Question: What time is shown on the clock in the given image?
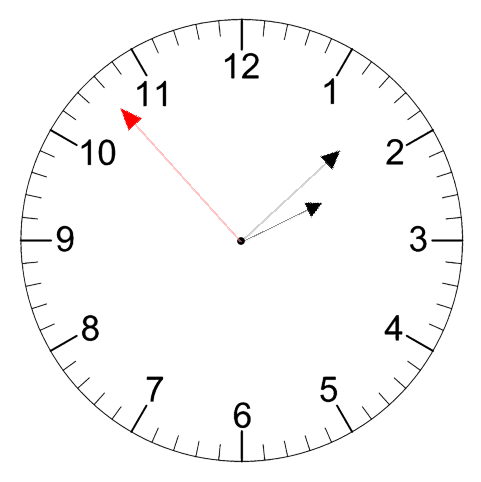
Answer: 02:07:53